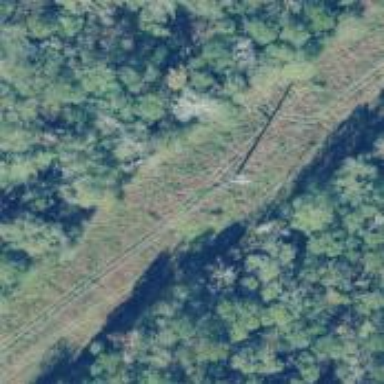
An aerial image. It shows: Power pole.